Field crop: maize
Growth stage: 2
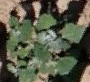
Species: chenopodium